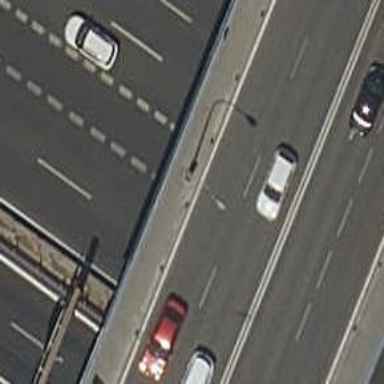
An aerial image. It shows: Asphalt motorway.